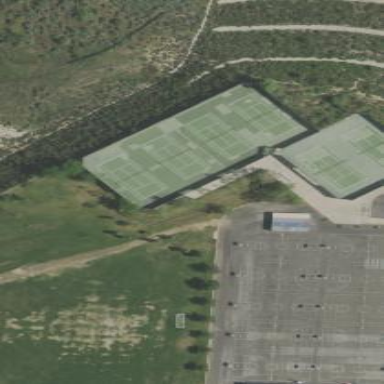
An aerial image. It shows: Concrete tennis court on leisure land pitch.